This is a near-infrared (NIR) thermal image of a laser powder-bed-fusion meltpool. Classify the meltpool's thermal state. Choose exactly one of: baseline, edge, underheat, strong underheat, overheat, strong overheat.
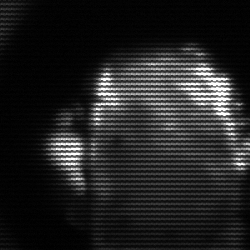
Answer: baseline